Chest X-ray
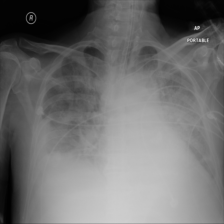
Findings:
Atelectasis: negative
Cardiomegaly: negative
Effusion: positive
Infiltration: positive
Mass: negative
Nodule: negative
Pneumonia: negative
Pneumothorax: negative
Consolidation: negative
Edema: negative
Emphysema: negative
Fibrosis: negative
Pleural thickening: negative
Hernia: negative